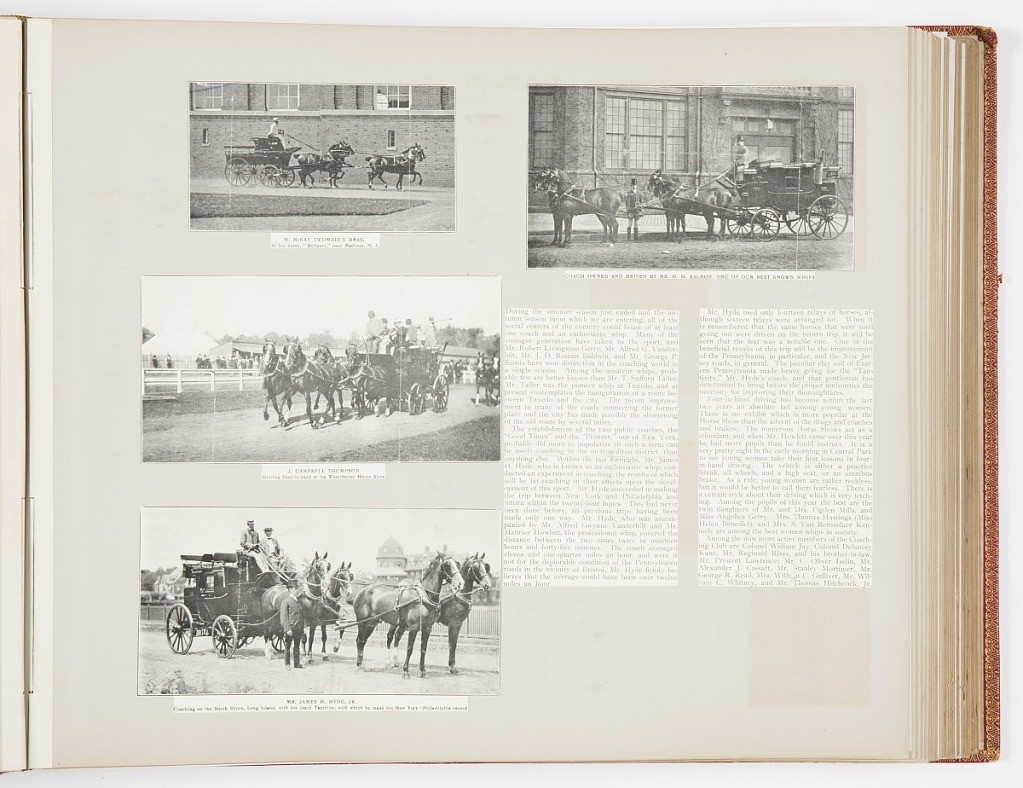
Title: Commemorative Scrapbook Documenting the 1901 Record Breaking Coach Race from New York City to Philadelphia and Back Again
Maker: James Hazen Hyde, American, 1876 - 1959
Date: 1901
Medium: Newspaper and magazine clippings mounted on heavy wove paper, annotated in pen and ink, bound in red leather with gilded lettering
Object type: Album Page
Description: Album of newspaper clippings describing the coach trip from New York to Philadelphia and return. The drivers were James H. Hyde and Alfred Vanderbilt.